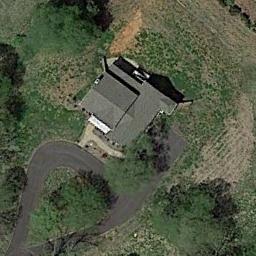
Label: residential